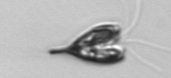
Label: Pyramimonas_longicauda